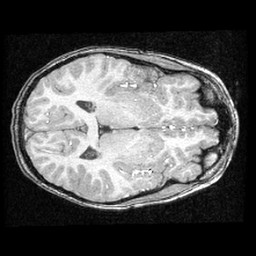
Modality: T1w
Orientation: axial
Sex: male
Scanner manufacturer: ge
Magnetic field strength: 1.5 T
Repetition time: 21 s
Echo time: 0.008 s